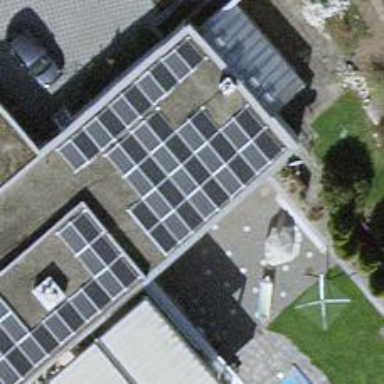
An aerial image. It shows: Solar power generator using photovoltaic panels.